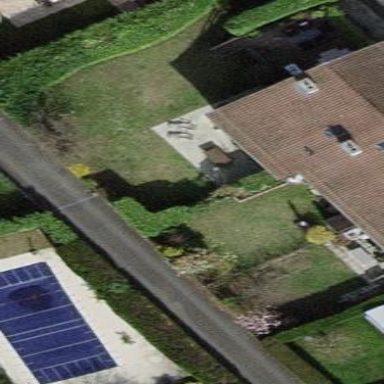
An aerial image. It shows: Garden enclosed by fence.